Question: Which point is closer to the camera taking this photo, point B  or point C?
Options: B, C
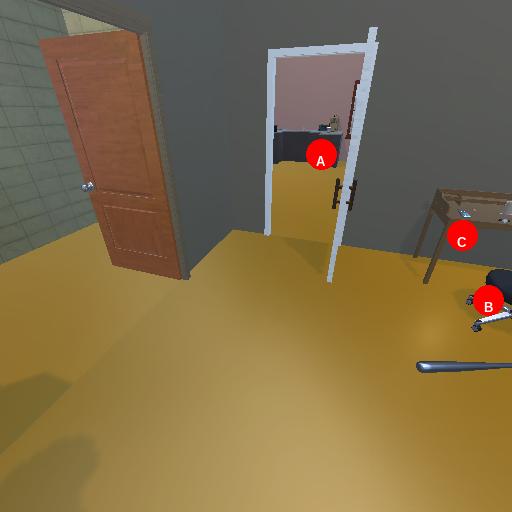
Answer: B